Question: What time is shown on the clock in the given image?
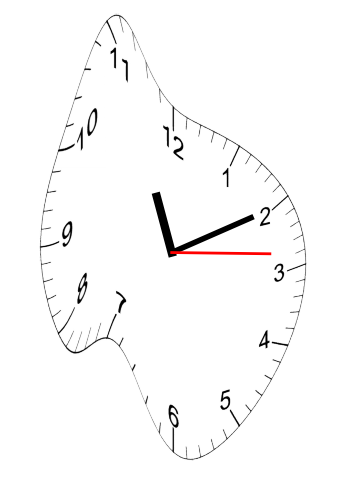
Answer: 11:10:14